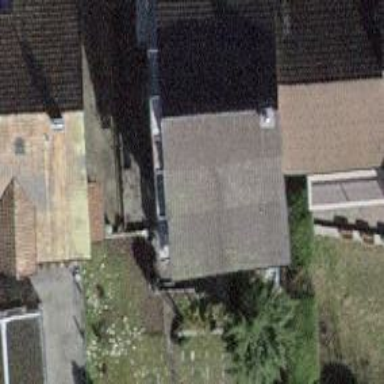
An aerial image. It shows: Terrace building.